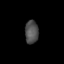
Tissue: lung
Cell type: Others
Senescence score: 0.2404
Nuclear area (px): 303
Mean DAPI intensity: 78.917